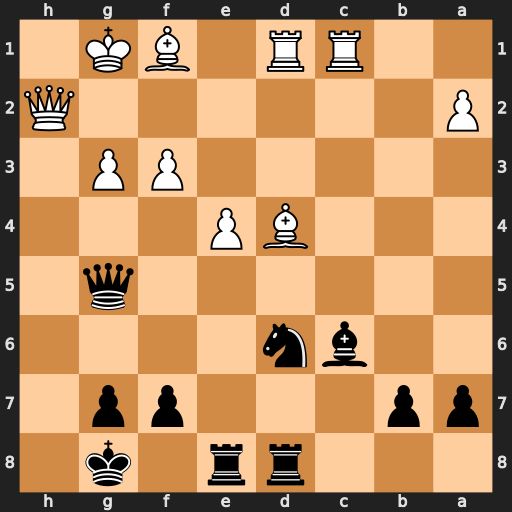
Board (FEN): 3rr1k1/pp3pp1/2bn4/6q1/3BP3/5PP1/P6Q/2RR1BK1
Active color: b
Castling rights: -
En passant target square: -
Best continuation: Nxe4 fxe4 Rxd4